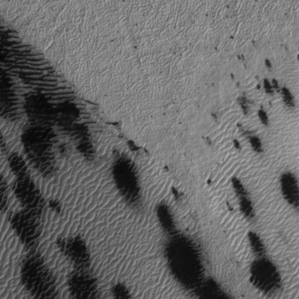
Label: frost